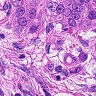
Metastatic tissue present: yes